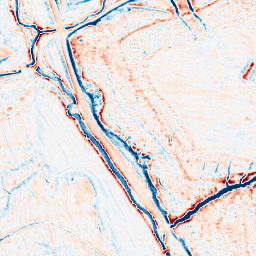
Category: edge_preserving
Decomposition family: anisotropic_diffusion
Decomposition parameters: iterations: 20
kappa: 50
gamma: 0.15
Upsampling method: sinc_blackman
Upsampling parameters: scale: 8
kernel_size: 16
Upsampling scale: 8